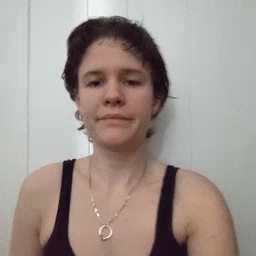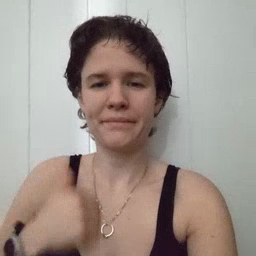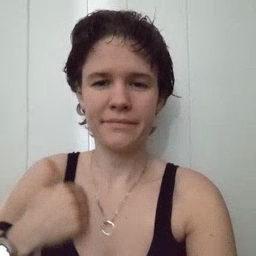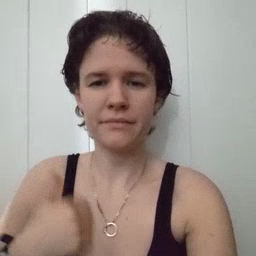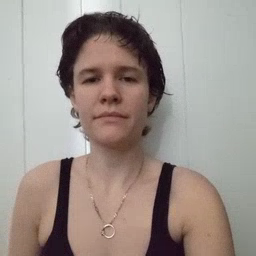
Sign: bath